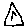
Label: triangle